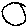
Label: circle